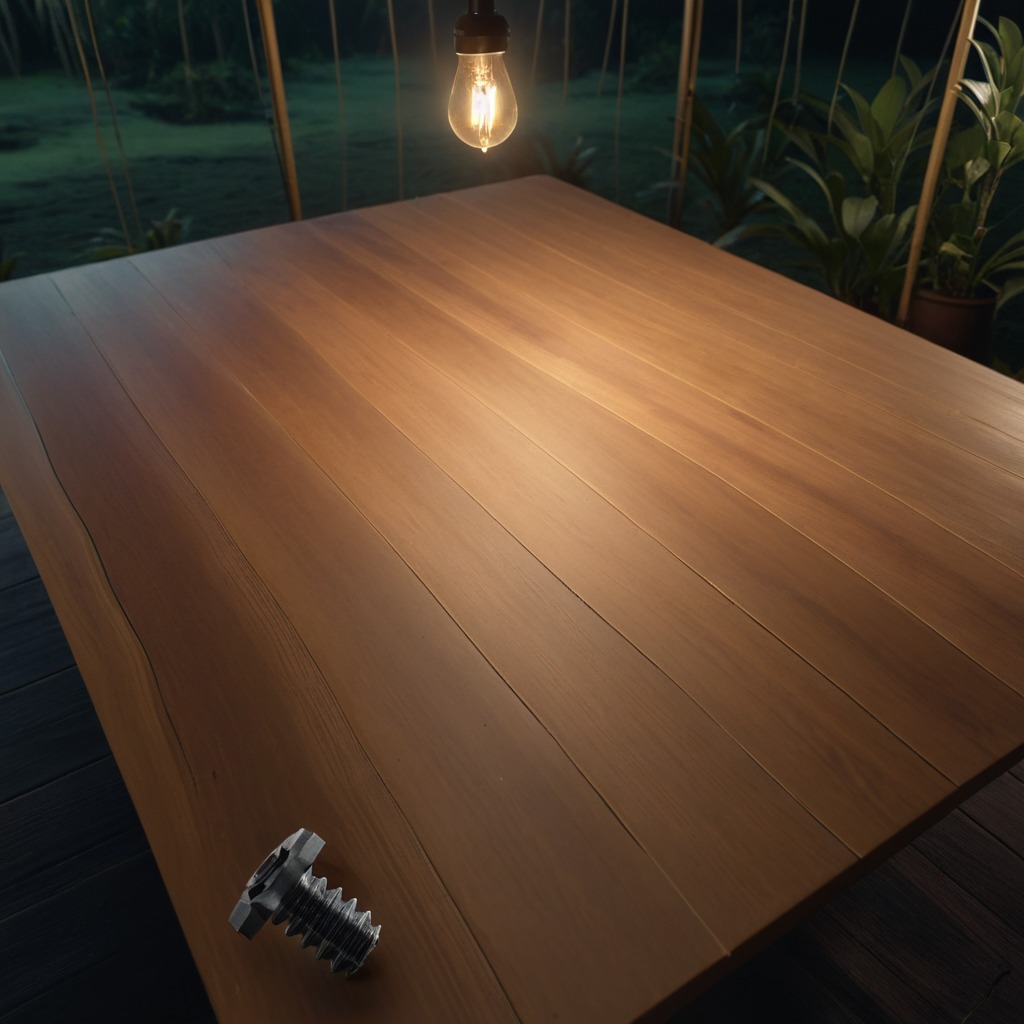
A metal screw is lying on a wooden table inside a jungle field workshop tent at night.